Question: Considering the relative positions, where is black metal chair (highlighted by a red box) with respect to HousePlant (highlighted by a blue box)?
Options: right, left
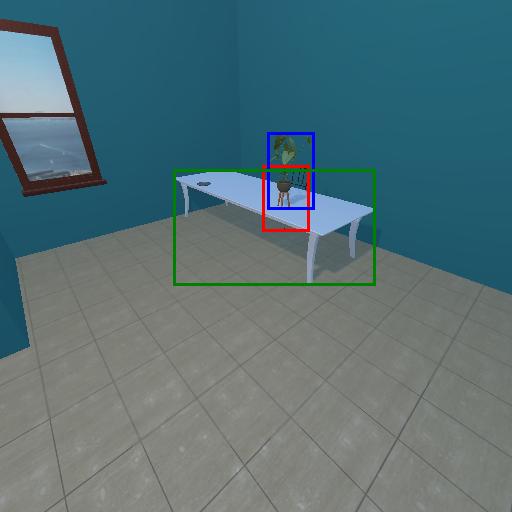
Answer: right